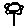
Label: flower